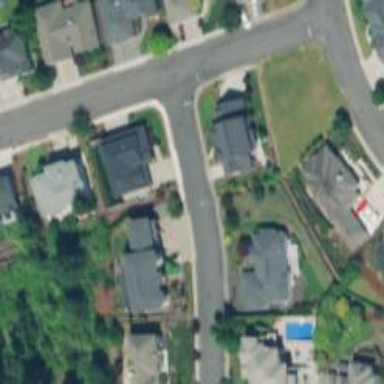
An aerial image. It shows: Residential road with sidewalk on the left side.